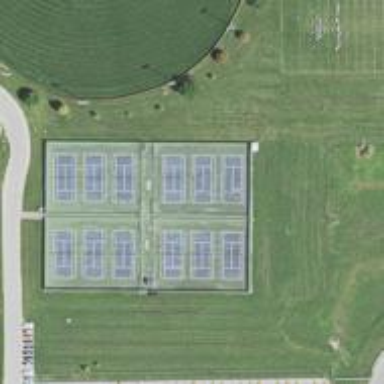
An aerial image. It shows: Leisure park with tennis court. The court is located on pitch.